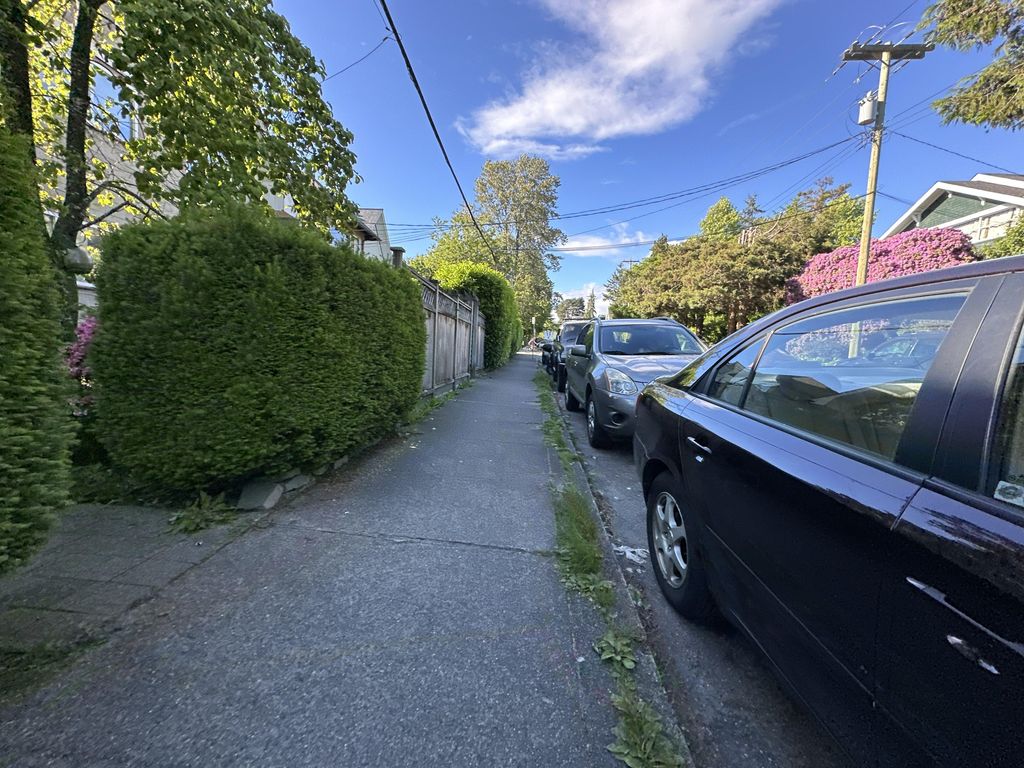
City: vancouver